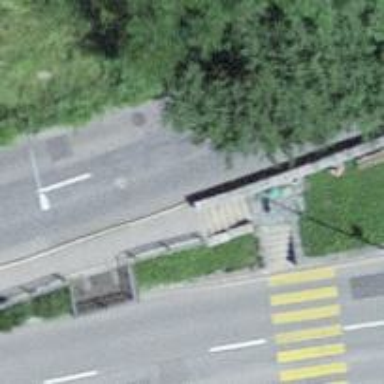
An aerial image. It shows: Paved steps.